Question: I am developing mvc web application. I have added following scripts in bundle
'''
bundles.Add(new ScriptBundle("~/bundles/adminscripts").Include(
"~/Scripts/jquery.js",
"~/Scripts/bootstrap.js",
"~/Scripts/jquery.dcjqaccordion.2.7.js",
"~/Scripts/jquery.scrollTo.min.js",
"~/Scripts/jquery.nicescroll.js",
"~/Scripts/jquery.sparkline.js",
"~/Scripts/assets/jquery-easy-pie-chart/jquery.easy-pie-chart.js",
"~/Scripts/owl.carousel.js",
"~/Scripts/jquery.customSelect.js",
"~/Scripts/respond.js",
"~/Scripts/slidebars.js",
"~/Scripts/common-scripts.js",
"~/Scripts/sparkline-chart.js",
"~/Scripts/easy-pie-chart.js",
"~/Scripts/count.js",
"~/Scripts/Main.js"));
'''
When I run the site it is giving me this error
> 0x800a01b6 - JavaScript runtime error: Object doesn't support property or method 'cookie'
Instead of adding these scripts in bundle if I add it on my '_LayOut.cshtml' then all works fine. I have added 'BundleTable.EnableOptimizations = true;' in my 'Bundle.config'. I am not getting where is the issue. Can someone help me to solve this? I searched that 'cookie' keyword entire from my solution and I didn't find anything. Please see following screenshot

I have upgraded my scripts by using nugget command line package manager. But still my problem isn't solved. I found the script which cause an issue.
## EDIT
this script giving me error.
Here is script code
'''
/*---LEFT BAR ACCORDION----*/
$(function () {
$('#nav-accordion').dcAccordion({
eventType: 'click',
autoClose: true,
saveState: true,
disableLink: true,
speed: 'slow',
showCount: false,
autoExpand: true,
// cookie: 'dcjq-accordion-1',
classExpand: 'dcjq-current-parent'
});
});
// right slidebar
$(function () {
$.slidebars();
});
var Script = function () {
// sidebar dropdown menu auto scrolling
jQuery('#sidebar .sub-menu > a').click(function () {
var o = ($(this).offset());
diff = 250 - o.top;
if (diff > 0)
$("#sidebar").scrollTo("-=" + Math.abs(diff), 500);
else
$("#sidebar").scrollTo("+=" + Math.abs(diff), 500);
});
// sidebar toggle
$(function () {
function responsiveView() {
var wSize = $(window).width();
if (wSize <= 768) {
$('#container').addClass('sidebar-close');
$('#sidebar > ul').hide();
}
if (wSize > 768) {
$('#container').removeClass('sidebar-close');
$('#sidebar > ul').show();
}
}
$(window).on('load', responsiveView);
$(window).on('resize', responsiveView);
});
$('.fa-bars').click(function () {
if ($('#sidebar > ul').is(":visible") === true) {
$('#main-content').css({
'margin-left': '0px'
});
$('#sidebar').css({
'margin-left': '-210px'
});
$('#sidebar > ul').hide();
$("#container").addClass("sidebar-closed");
} else {
$('#main-content').css({
'margin-left': '210px'
});
$('#sidebar > ul').show();
$('#sidebar').css({
'margin-left': '0'
});
$("#container").removeClass("sidebar-closed");
}
});
// custom scrollbar
$("#sidebar").niceScroll({ styler: "fb", cursorcolor: "#e8403f", cursorwidth: '3', cursorborderradius: '10px', background: '#404040', spacebarenabled: false, cursorborder: '' });
$("html").niceScroll({ styler: "fb", cursorcolor: "#e8403f", cursorwidth: '6', cursorborderradius: '10px', background: '#404040', spacebarenabled: false, cursorborder: '', zindex: '1000' });
// widget tools
jQuery('.panel .tools .fa-chevron-down').click(function () {
var el = jQuery(this).parents(".panel").children(".panel-body");
if (jQuery(this).hasClass("fa-chevron-down")) {
jQuery(this).removeClass("fa-chevron-down").addClass("fa-chevron-up");
el.slideUp(200);
} else {
jQuery(this).removeClass("fa-chevron-up").addClass("fa-chevron-down");
el.slideDown(200);
}
});
// by default collapse widget
// $('.panel .tools .fa').click(function () {
// var el = $(this).parents(".panel").children(".panel-body");
// if ($(this).hasClass("fa-chevron-down")) {
// $(this).removeClass("fa-chevron-down").addClass("fa-chevron-up");
// el.slideUp(200);
// } else {
// $(this).removeClass("fa-chevron-up").addClass("fa-chevron-down");
// el.slideDown(200); }
// });
jQuery('.panel .tools .fa-times').click(function () {
jQuery(this).parents(".panel").parent().remove();
});
// tool tips
$('.tooltips').tooltip();
// popovers
$('.popovers').popover();
// custom bar chart
if ($(".custom-bar-chart")) {
$(".bar").each(function () {
var i = $(this).find(".value").html();
$(this).find(".value").html("");
$(this).find(".value").animate({
height: i
}, 2000)
})
}
}();
'''
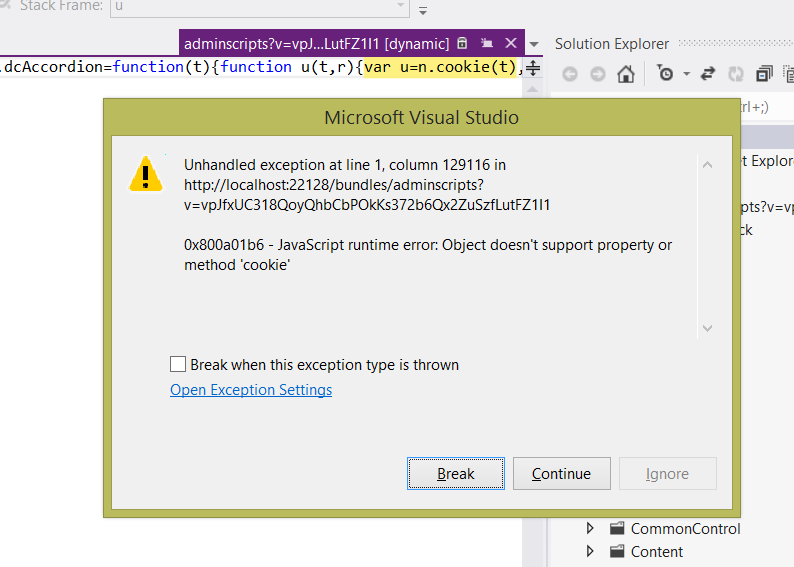
Answer: Looking at the source of that dcjqAccordian, it tries to call '$.cookie' to save it's state. You'll need to add jQuery.Cookie as a script for that to work: <URL>
So, your bundle will look something like:
'''
bundles.Add(new ScriptBundle("~/bundles/adminscripts").Include(
"~/Scripts/jquery.js",
"~/Scripts/jquery.cookie.*",
"~/Scripts/bootstrap.js",
"~/Scripts/jquery.dcjqaccordion.2.7.js",
... etc.
'''
As an aside, I would avoid using a plain "jquery.js" reference; assuming you're using the NuGet package, you would normally use:
'''
bundles.Add(new ScriptBundle("~/bundles/adminscripts").Include(
"~/Scripts/jquery-{version}.js",
"~/Scripts/jquery.cookie.*",
"~/Scripts/bootstrap.js",
"~/Scripts/jquery.dcjqaccordion.2.7.js",
... etc.
'''